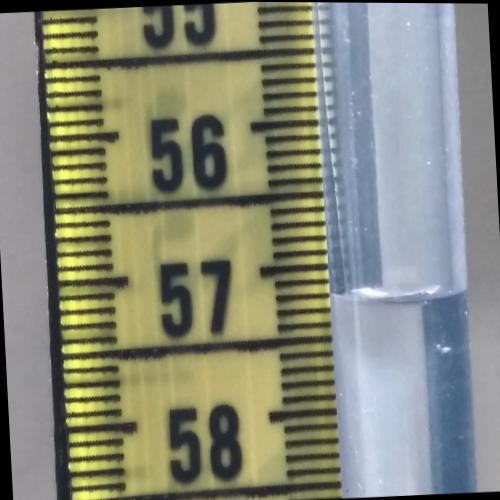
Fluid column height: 57.2 cm